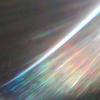
Label: sunburn